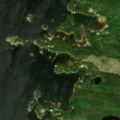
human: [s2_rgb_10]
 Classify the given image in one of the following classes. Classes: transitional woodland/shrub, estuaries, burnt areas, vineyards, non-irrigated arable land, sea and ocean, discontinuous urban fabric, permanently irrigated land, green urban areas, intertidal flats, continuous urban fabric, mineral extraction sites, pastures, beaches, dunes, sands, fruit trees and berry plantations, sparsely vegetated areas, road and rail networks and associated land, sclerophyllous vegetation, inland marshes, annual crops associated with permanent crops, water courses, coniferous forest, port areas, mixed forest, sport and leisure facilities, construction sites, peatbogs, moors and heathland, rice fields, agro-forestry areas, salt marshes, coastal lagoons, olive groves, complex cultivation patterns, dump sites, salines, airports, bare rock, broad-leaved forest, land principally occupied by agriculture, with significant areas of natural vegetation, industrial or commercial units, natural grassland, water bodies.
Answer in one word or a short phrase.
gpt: mixed forest, sea and ocean